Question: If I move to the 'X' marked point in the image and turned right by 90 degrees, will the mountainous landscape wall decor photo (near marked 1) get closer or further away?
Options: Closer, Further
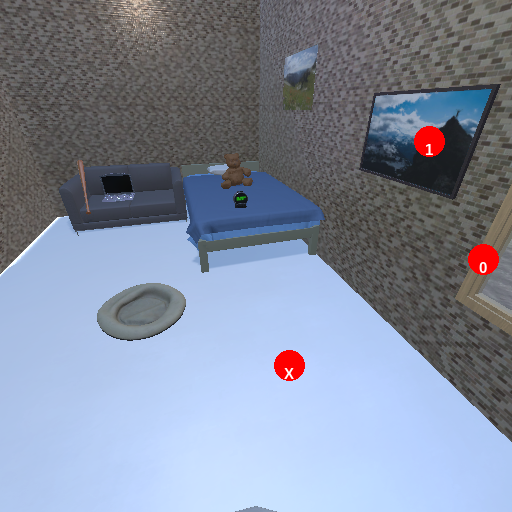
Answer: Closer